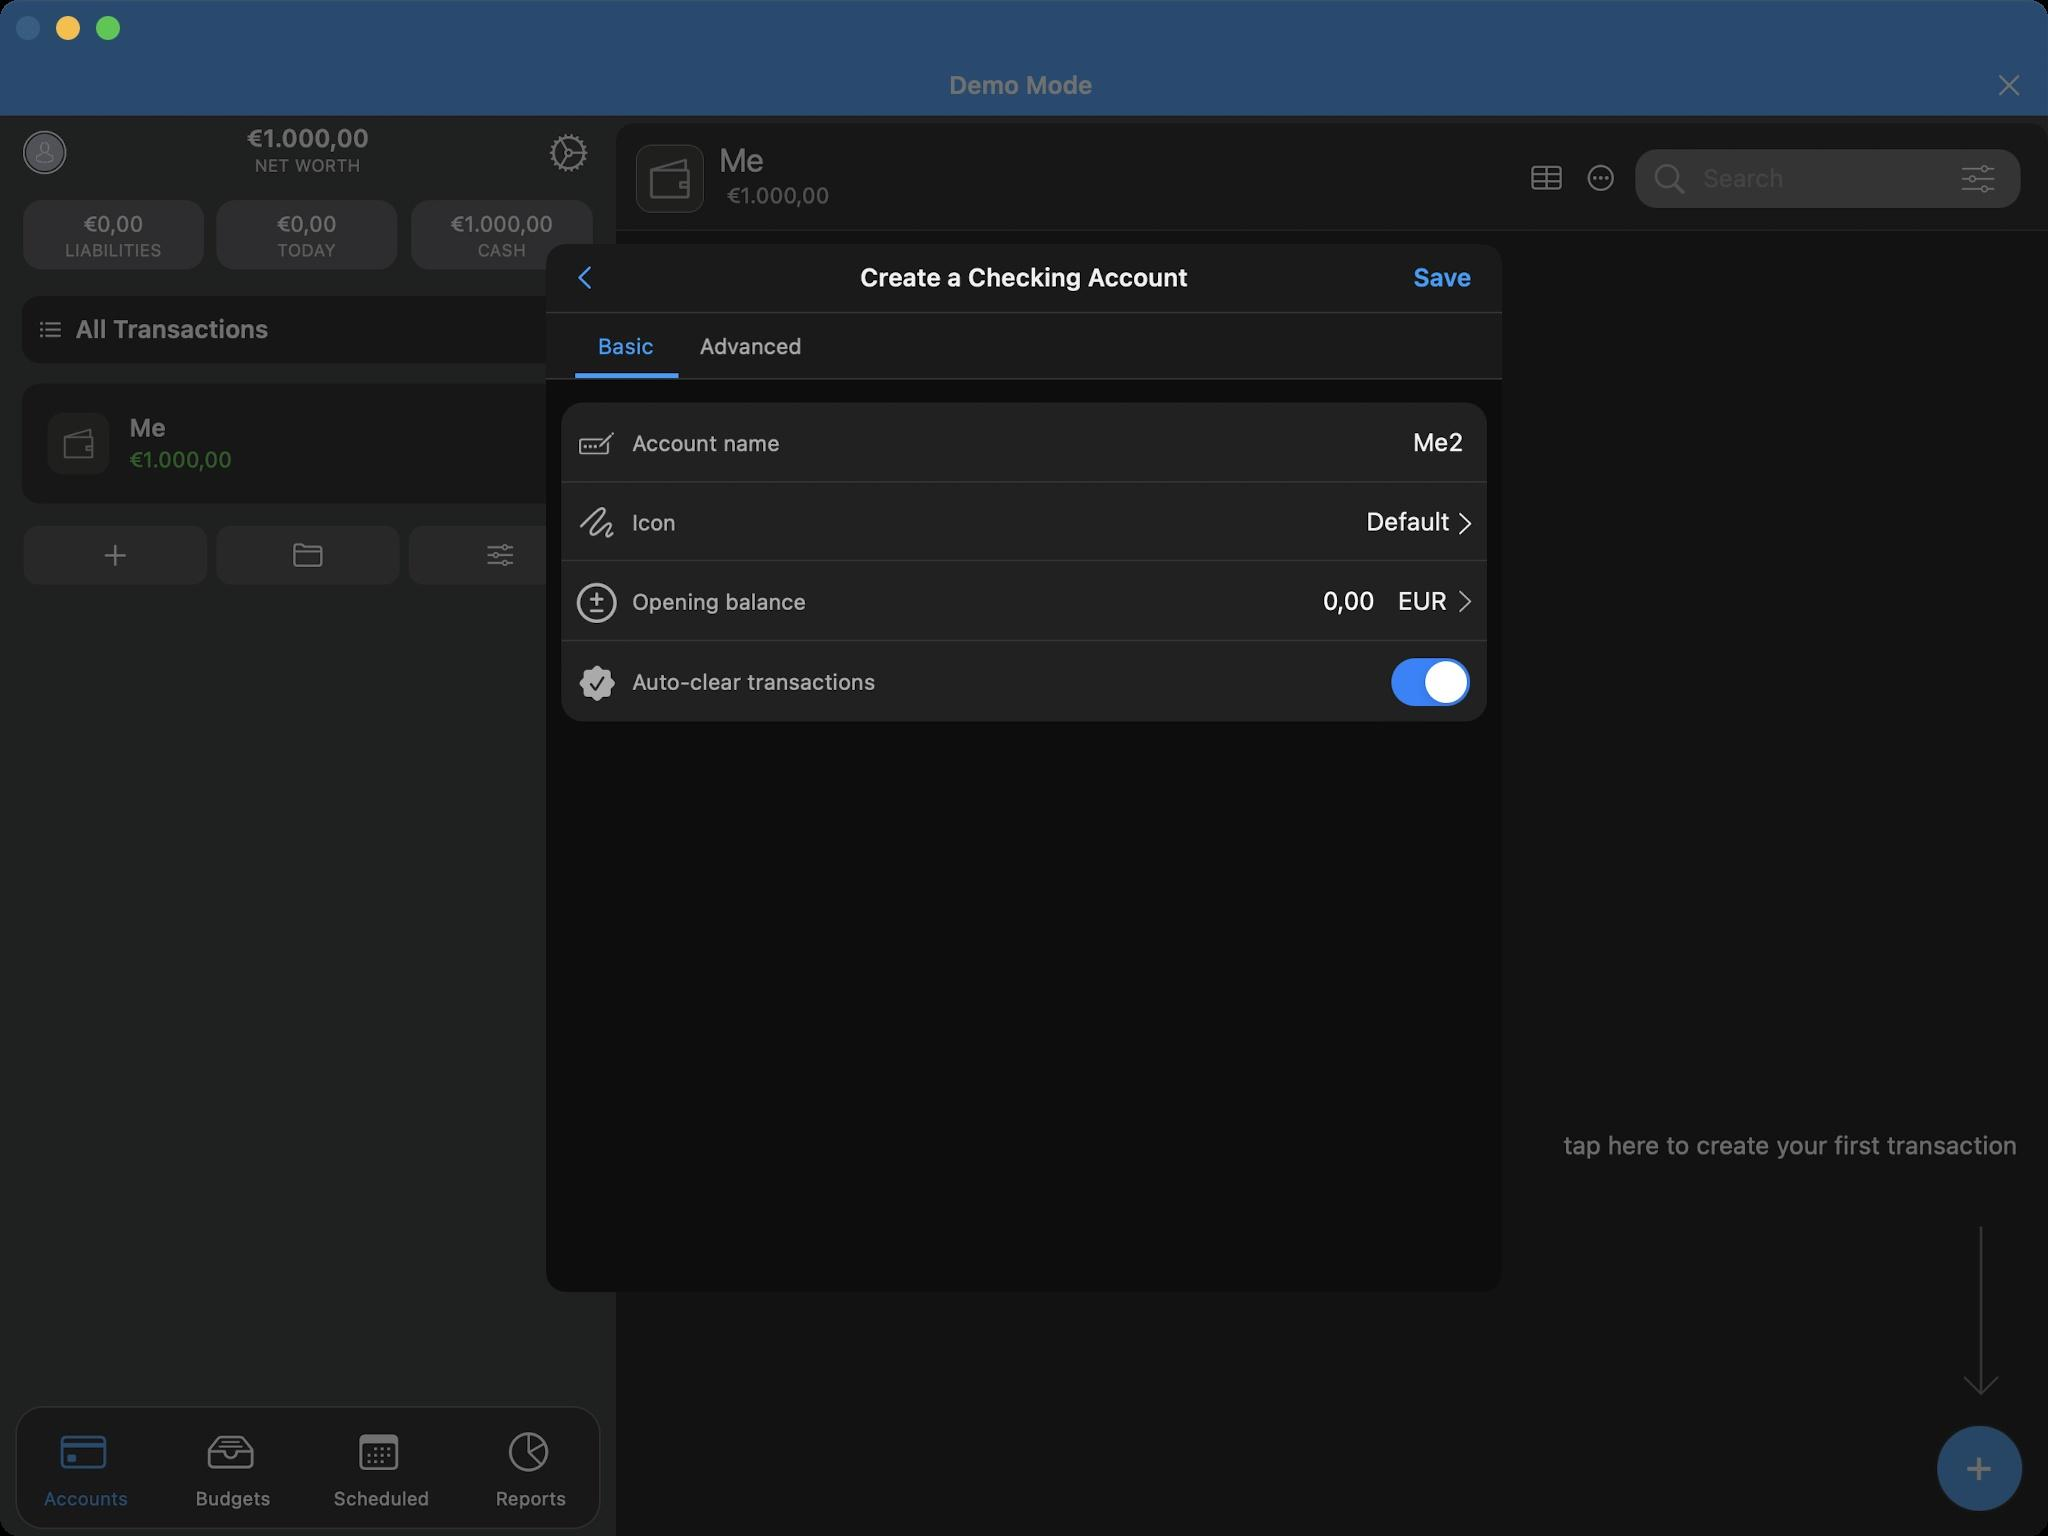
Accessibility tree:
{"name": "MoneyWiz", "role": "AXWindow", "description": null, "role_description": "standard window", "value": null, "position": "352.00;95.00", "size": "1024;768", "children": [{"name": null, "role": "AXGroup", "description": null, "role_description": "group", "value": null, "position": "0.00;0.00", "size": "1024;768", "children": [{"name": null, "role": "AXGroup", "description": null, "role_description": "group", "value": null, "position": "0.00;0.00", "size": "1024;768", "children": []}]}, {"name": null, "role": "AXButton", "description": null, "role_description": "close button", "value": null, "position": "7.00;6.00", "size": "14;16", "children": []}, {"name": null, "role": "AXButton", "description": null, "role_description": "zoom button", "value": null, "position": "47.00;6.00", "size": "14;16", "children": [{"name": null, "role": "AXGroup", "description": null, "role_description": "group", "value": null, "position": "47.00;6.00", "size": "14;16", "children": [{"name": null, "role": "AXGroup", "description": null, "role_description": "group", "value": null, "position": "47.00;6.00", "size": "14;16", "children": []}]}]}, {"name": null, "role": "AXButton", "description": null, "role_description": "minimize button", "value": null, "position": "27.00;6.00", "size": "14;16", "children": []}, {"name": null, "role": "AXSheet", "description": null, "role_description": "sheet", "value": null, "position": "273.00;122.00", "size": "478;524", "children": [{"name": null, "role": "AXGroup", "description": null, "role_description": "group", "value": null, "position": "273.00;122.00", "size": "478;524", "children": [{"name": null, "role": "AXGroup", "description": null, "role_description": "group", "value": null, "position": "273.00;122.00", "size": "478;524", "children": [{"name": null, "role": "AXGroup", "description": "", "role_description": "group", "value": null, "position": "273.00;122.00", "size": "478;524", "children": []}]}]}]}]}